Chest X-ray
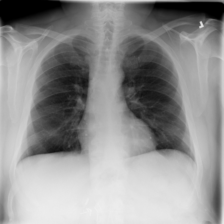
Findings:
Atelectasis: negative
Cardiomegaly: negative
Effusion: negative
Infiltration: negative
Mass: negative
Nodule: negative
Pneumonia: negative
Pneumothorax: negative
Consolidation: negative
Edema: negative
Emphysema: negative
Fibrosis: negative
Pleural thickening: negative
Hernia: negative